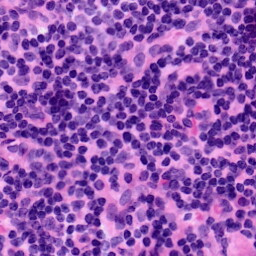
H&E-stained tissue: LymphNode